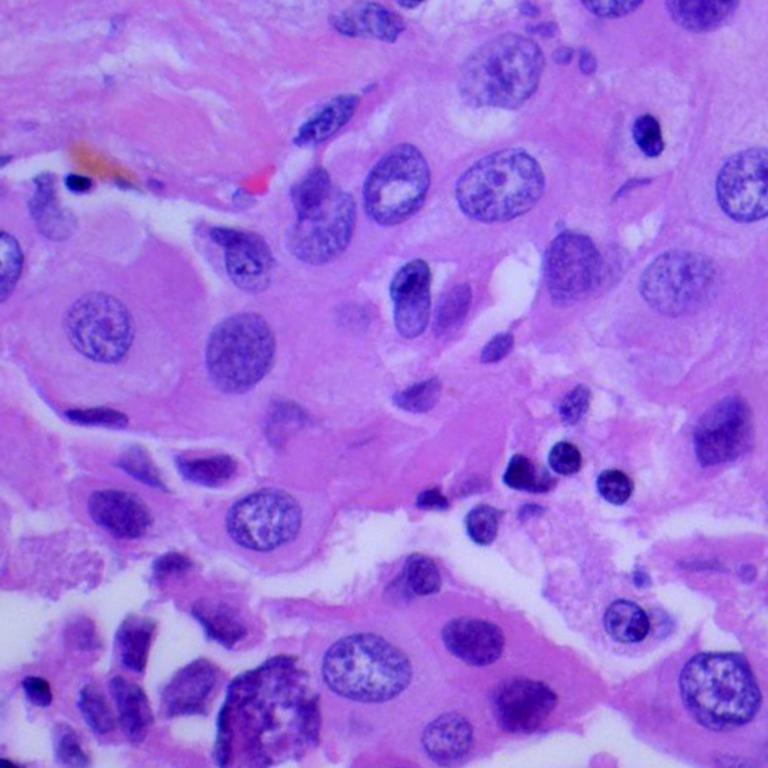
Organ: lung
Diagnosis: adenocarcinomas